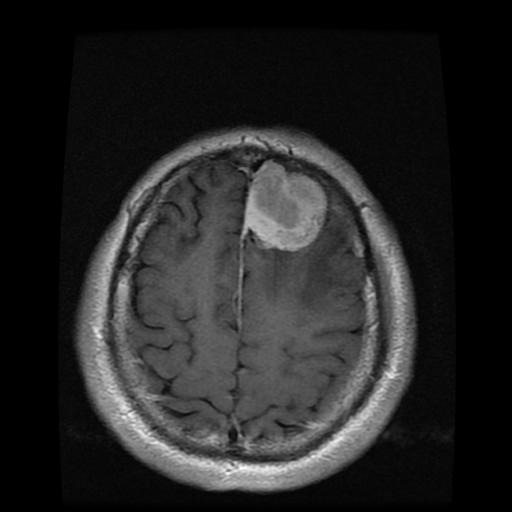
Label: meningioma